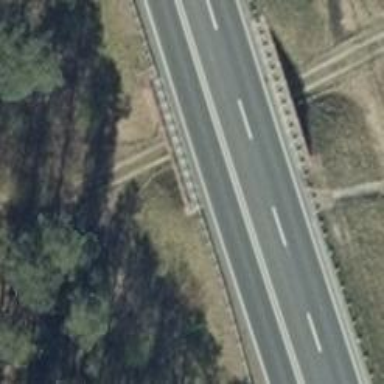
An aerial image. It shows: Track road passing through tunnel.